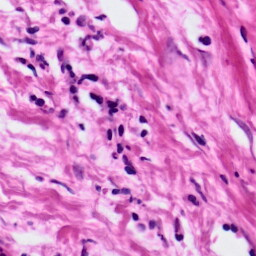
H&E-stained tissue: Ovarian